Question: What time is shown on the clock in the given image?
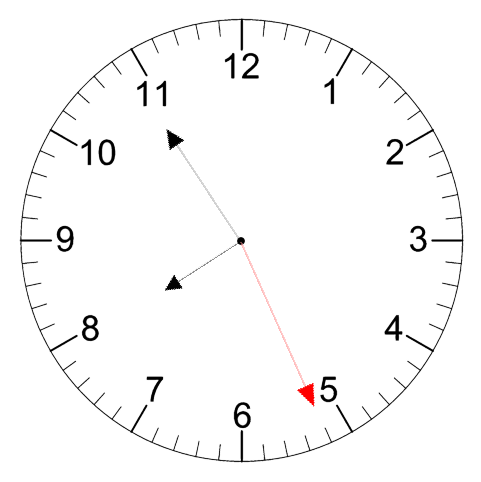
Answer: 07:54:26